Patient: sex F, age 58
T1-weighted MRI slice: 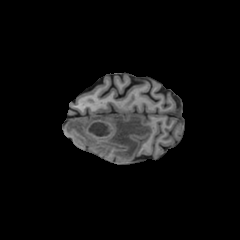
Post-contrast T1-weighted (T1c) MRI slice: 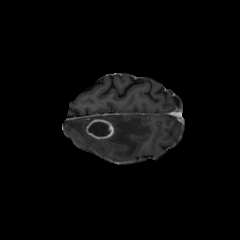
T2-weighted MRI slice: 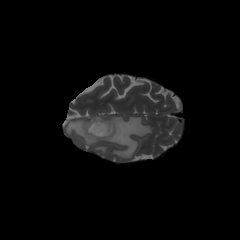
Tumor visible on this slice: yes
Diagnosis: Glioblastoma, IDH-wildtype
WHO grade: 4